Field crop: maize
Growth stage: 1
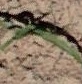
Species: maize